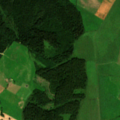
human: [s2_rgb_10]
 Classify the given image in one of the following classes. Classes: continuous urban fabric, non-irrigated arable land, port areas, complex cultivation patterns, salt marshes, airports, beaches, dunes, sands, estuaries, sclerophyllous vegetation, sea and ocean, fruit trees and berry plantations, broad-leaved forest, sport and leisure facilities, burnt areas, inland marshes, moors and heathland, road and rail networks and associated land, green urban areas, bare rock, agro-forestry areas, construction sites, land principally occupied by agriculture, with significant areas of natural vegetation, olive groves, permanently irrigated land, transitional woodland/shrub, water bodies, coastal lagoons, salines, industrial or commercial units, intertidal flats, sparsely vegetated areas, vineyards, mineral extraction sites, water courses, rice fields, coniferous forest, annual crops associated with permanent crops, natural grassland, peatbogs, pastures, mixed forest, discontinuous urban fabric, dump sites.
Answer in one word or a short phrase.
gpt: non-irrigated arable land, pastures, complex cultivation patterns, broad-leaved forest, mixed forest